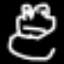
Label: frog